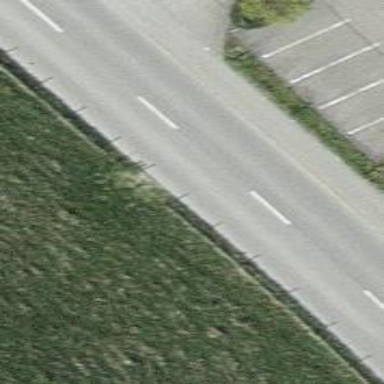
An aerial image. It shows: Tertiary road.